Aerial crown-view tile of a tropical tree (Barro Colorado Island, Panama), acquired 20250217:
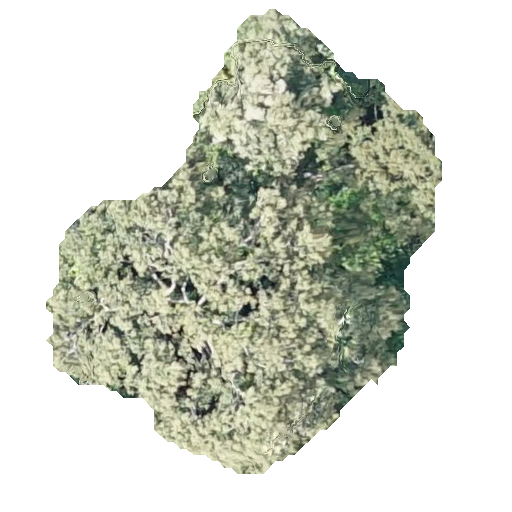
Species: Cordia alliodora
GBIF accepted scientific name: Cordia alliodora
Crown area: 163.645 m²